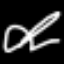
Label: squiggle